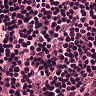
Metastatic tissue present: no